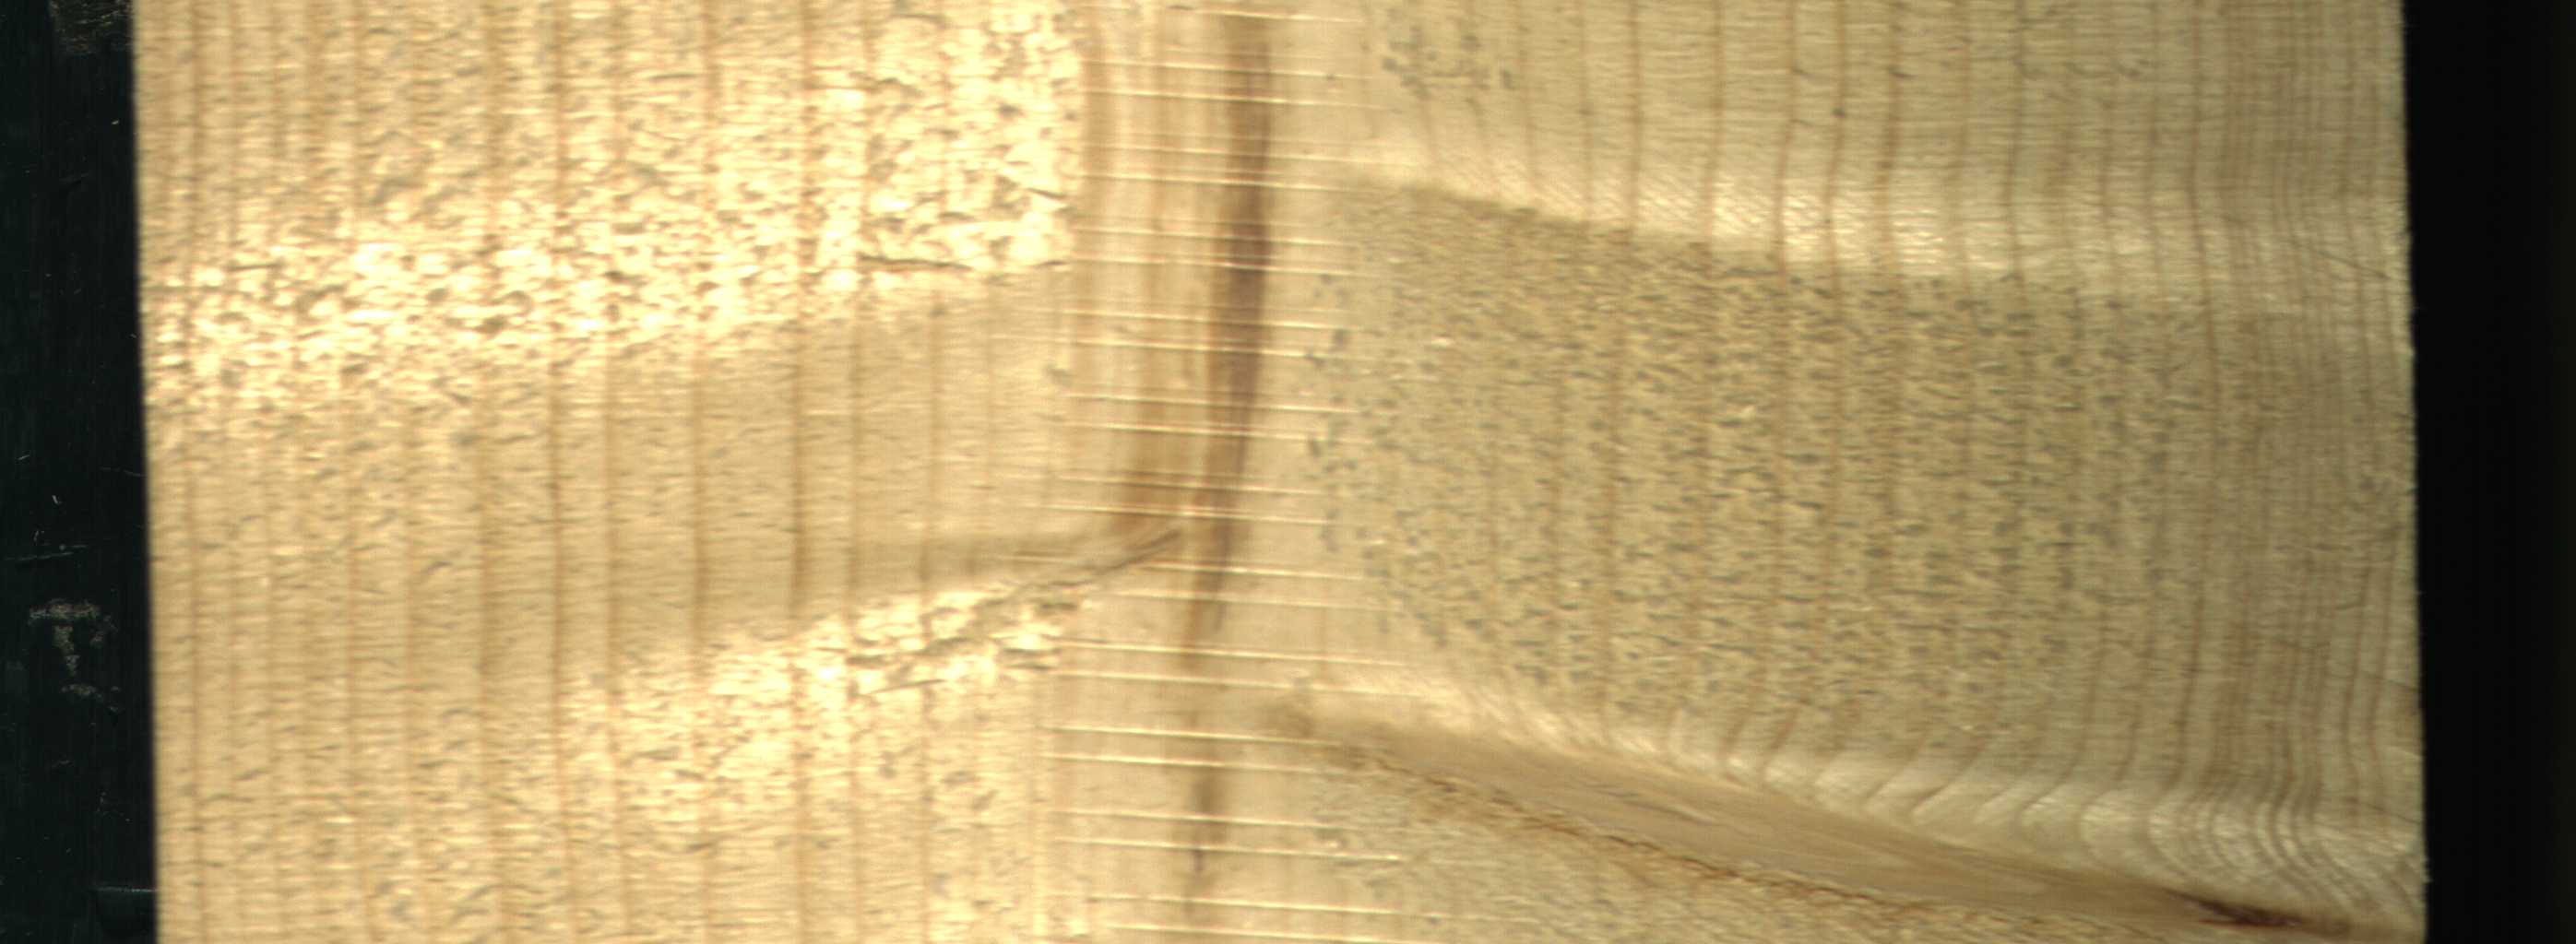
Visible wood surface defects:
Live_Knot